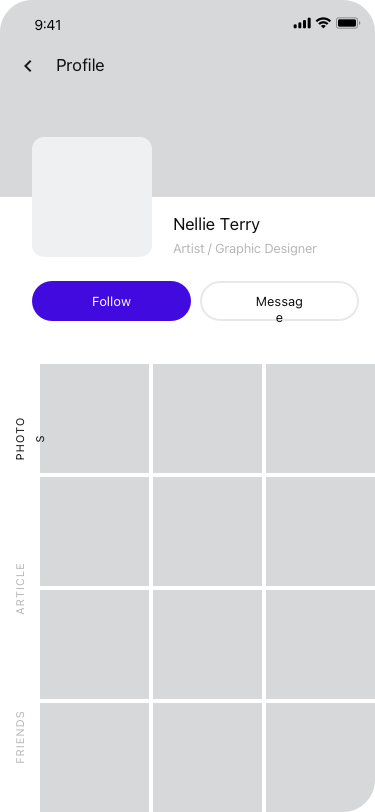
Text in this UI design:
PHOTOS
Follow
Message
Nellie Terry
Artist / Graphic Designer
Profile